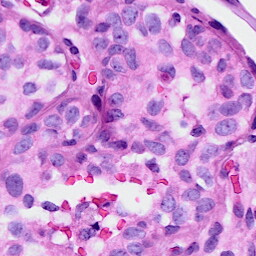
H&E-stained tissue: Breast